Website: walmart
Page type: billing-address
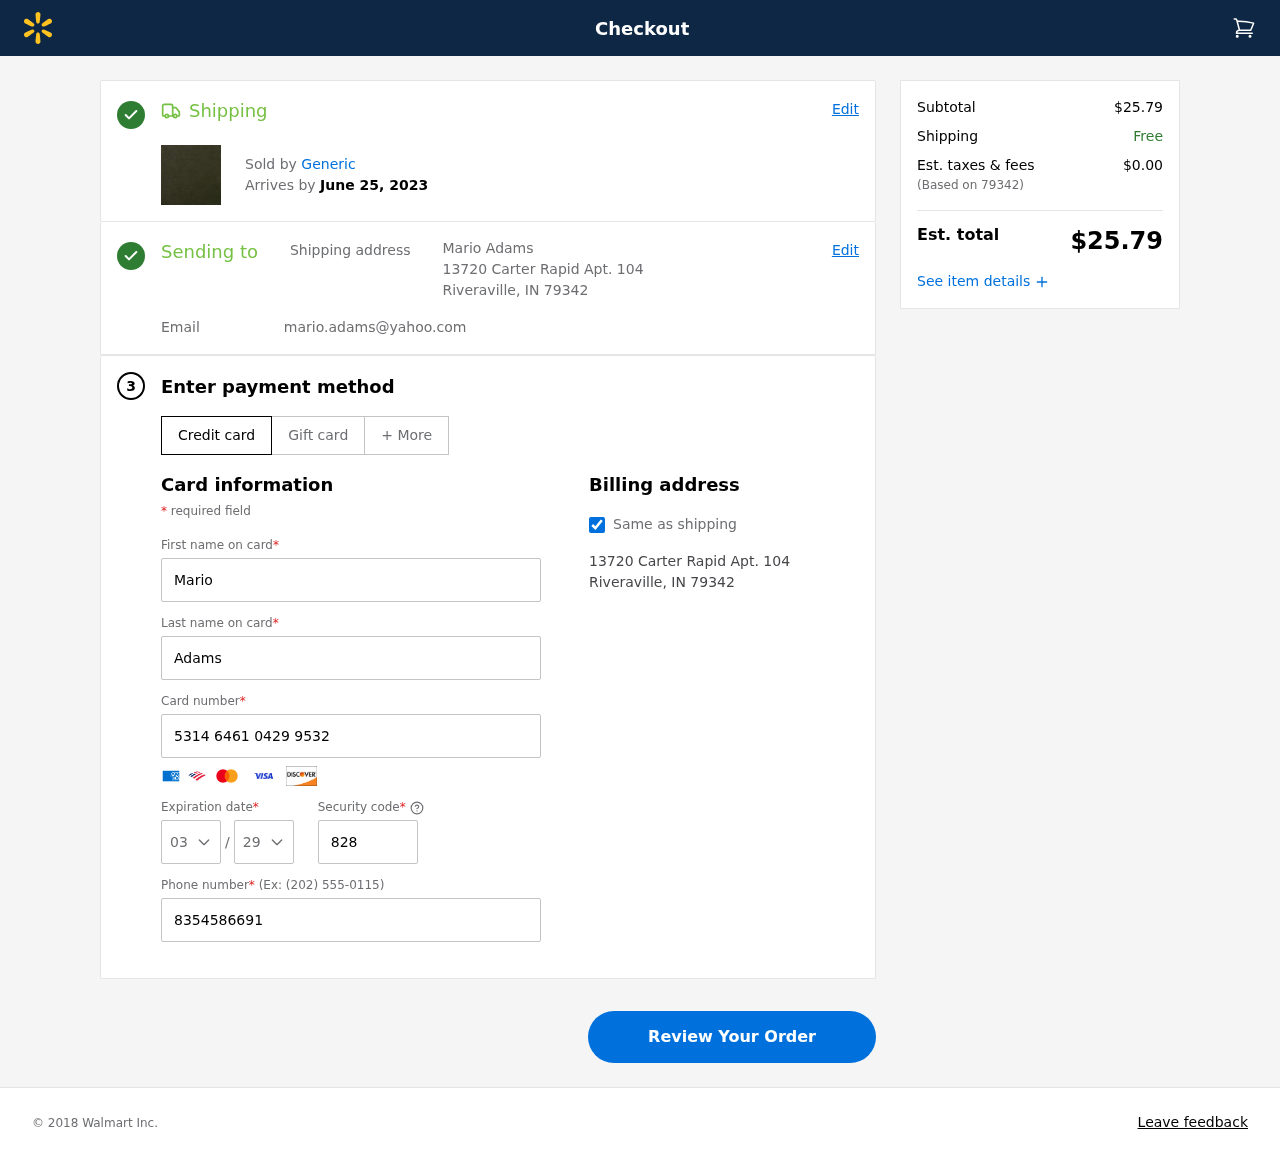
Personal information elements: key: PII_CARD_CVV
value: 828
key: PII_CARD_EXPIRY_MONTH
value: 03
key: PII_CARD_EXPIRY_YEAR
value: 29
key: PII_CARD_NUMBER
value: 5314 6461 0429 9532
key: PII_CITY_STATE_ZIP
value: Riveraville, IN 79342
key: PII_EMAIL
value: mario.adams@yahoo.com
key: PII_FIRSTNAME
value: Mario
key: PII_FULLNAME
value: Mario Adams
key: PII_LASTNAME
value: Adams
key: PII_PHONE
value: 8354586691
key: PII_POSTCODE
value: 79342
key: PII_STREET
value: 13720 Carter Rapid Apt. 104
Product elements: key: PRODUCT1_BRAND
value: Generic
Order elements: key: ORDER_DELIVERY_DATE
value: June 25, 2023
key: ORDER_SUBTOTAL
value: $25.79
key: ORDER_TAX
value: $0.00
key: ORDER_TOTAL
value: $25.79